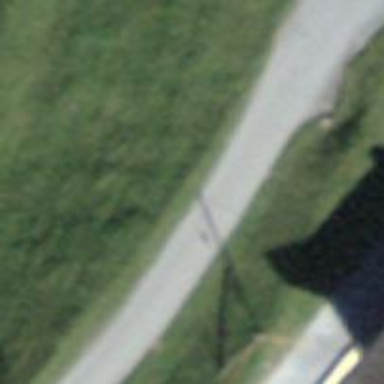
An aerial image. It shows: Service road with grade 1 tracktype.